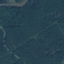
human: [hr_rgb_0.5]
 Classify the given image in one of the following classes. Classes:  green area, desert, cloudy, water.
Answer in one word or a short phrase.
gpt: green area